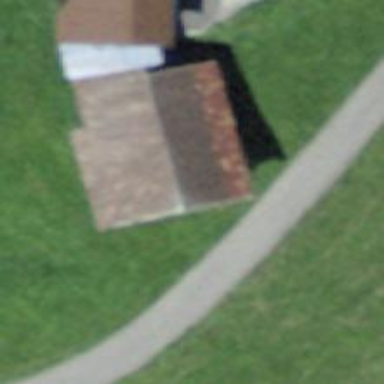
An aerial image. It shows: Barn.